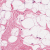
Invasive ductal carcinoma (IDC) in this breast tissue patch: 0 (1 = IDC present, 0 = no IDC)